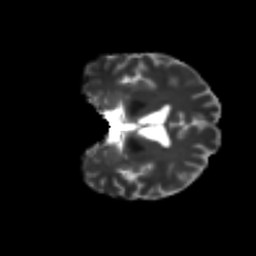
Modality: T2w
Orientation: coronal
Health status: ill
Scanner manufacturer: siemens
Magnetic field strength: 3 T
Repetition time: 6.8 s
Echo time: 0.097 s